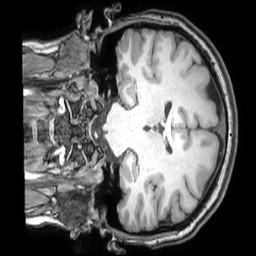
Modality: T1w
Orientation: coronal
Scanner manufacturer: philips
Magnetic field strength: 3 T
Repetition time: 0.008 s
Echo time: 0.0035 s